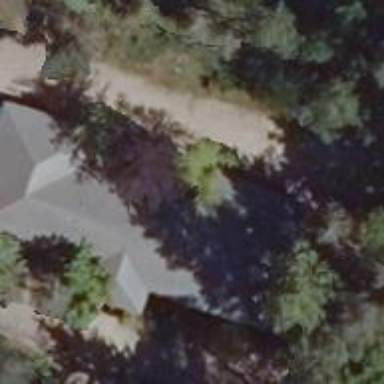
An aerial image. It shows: Simple house.